Question: I recently used NDepend and it produced a good report on my .net assemblies and related pdbs.
The most interesting thing I found in the report was abstractness vs. instability graph. I wanted to understand this in real detail, I read their docs and online metrices but it could only help to an extent.
Primarily I wish to understand how to evaluate the graph correctly and techniques to control abstractness with stability.
There's a very good article <URL> that talks on this but what more in addition to this I need is 'how do I control this ? [controlling abstractness with stability]'

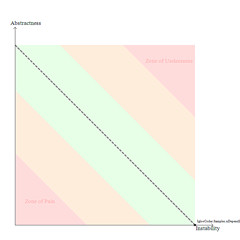
Answer: Abstractness is a measure of the rigidity of a software system. Higher the abstraction, lower the rigidity (or greater the flexibility) and vice versa. If the components of the system depend on abstract classes or interfaces such a system is easier to extend and change than if it depended directly on concrete classes.
Stability is a measure of tolerance to change as in how well the software system allows changes to it without breaking it. This is determined by analyzing the interdependencies of the components of the system.
Robert C. Martin's <URL> on OO metrics describes these concepts in more quantitative terms.
Excerpt from the article:
The responsibility, independence and stability of a category can be measured by counting the
dependencies that interact with that category. Three metrics have been identified:
In any software system particularly large ones, balance is critical. In this case, a system should balance abstractness with stability in order to be "good". The position on the A-I graph shows this. Please read the article for the explanation.